Interaction volume radius: 5 \u00c5
Interaction volume height: 10 \u00c5
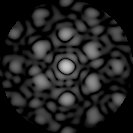
Disorder parameter: 0.5074